Brain MRI, t2w sequence, axial 2D slice.
Patient: age 25, sex F, weight 78 kg, height 1.78 m
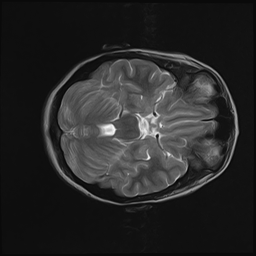